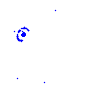
Particle: pion